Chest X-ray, PA view. Patient: 43 years old, sex F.
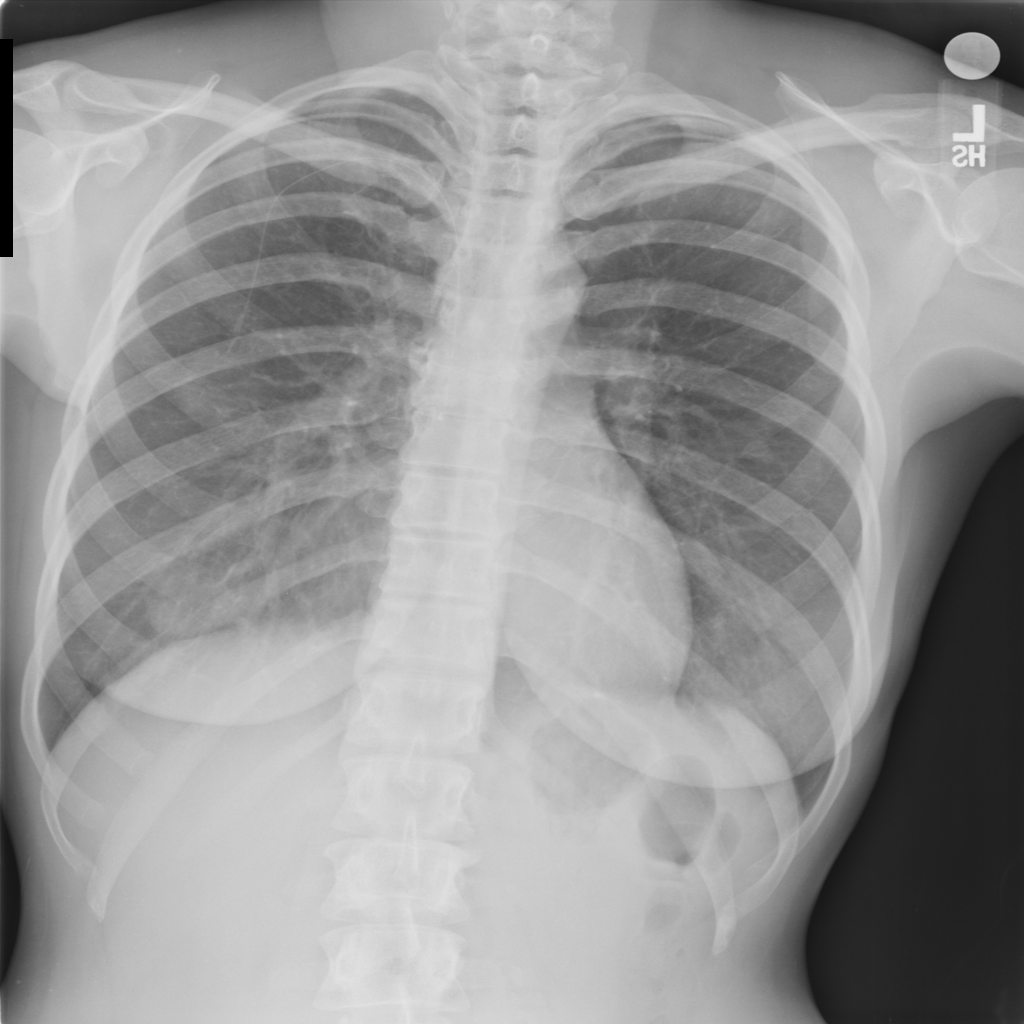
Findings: No Finding